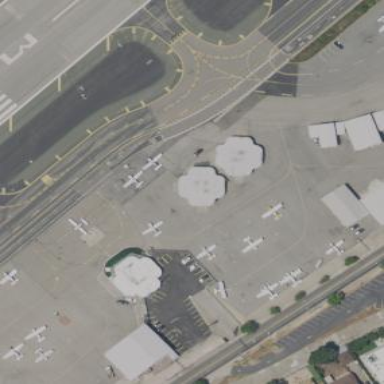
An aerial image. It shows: Apron at the airport.